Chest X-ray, PA view. Patient: 51 years old, sex F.
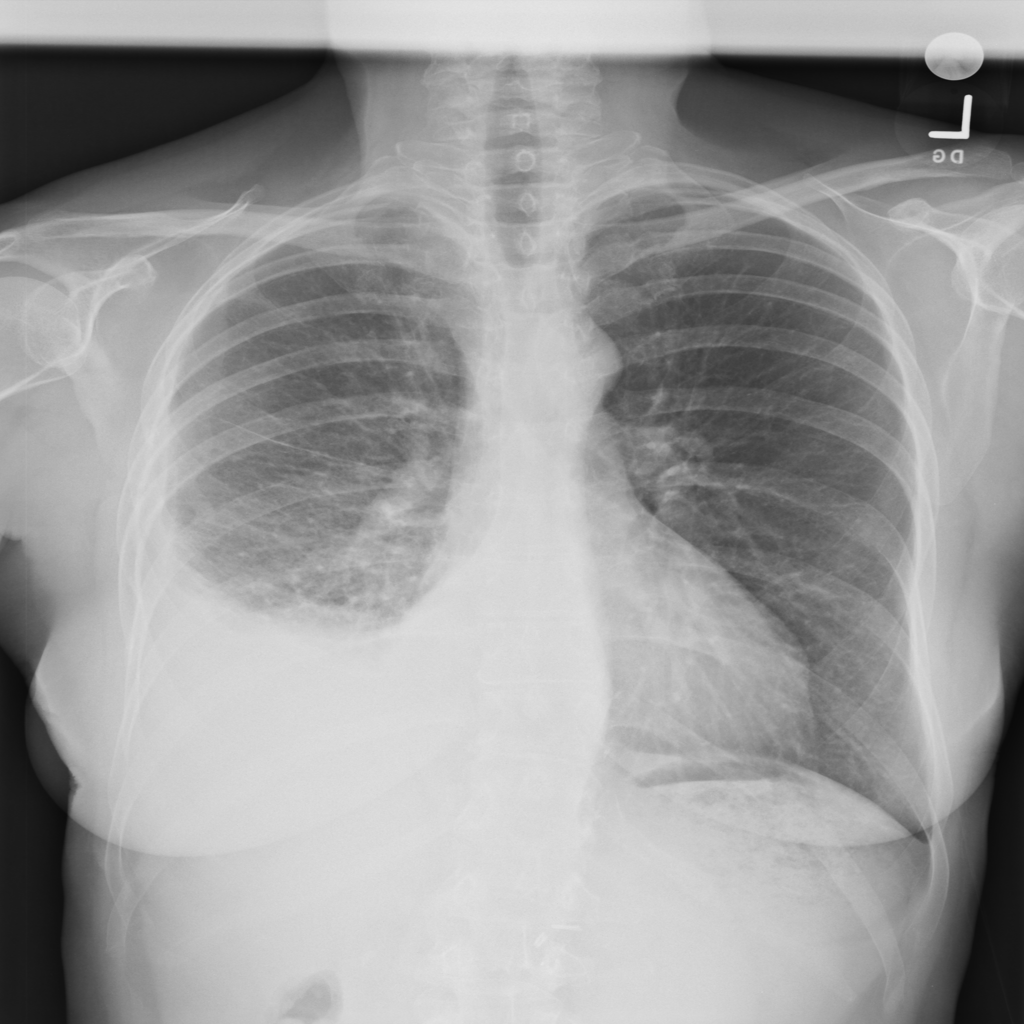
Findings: Effusion